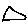
Label: triangle